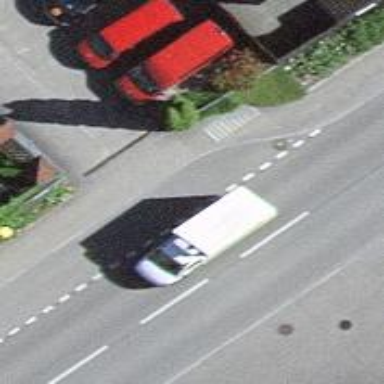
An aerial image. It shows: Bus stop with platform for public transport.